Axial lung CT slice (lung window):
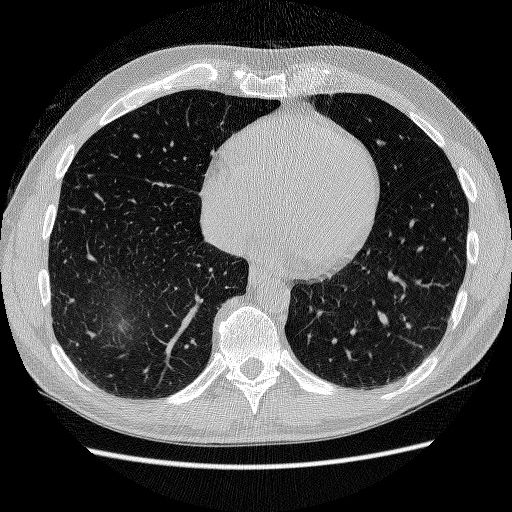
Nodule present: no